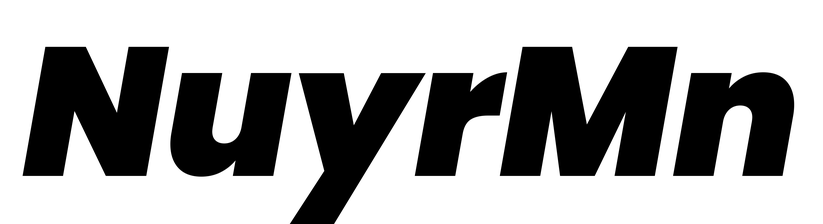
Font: Poppins-BlackItalic